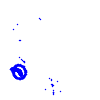
Particle: electron